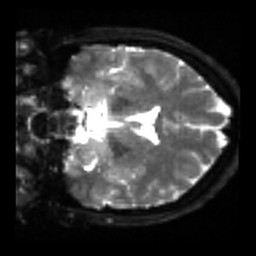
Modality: sbref
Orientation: coronal
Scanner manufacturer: siemens
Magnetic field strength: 3 T
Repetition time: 4 s
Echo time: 0.0594 s